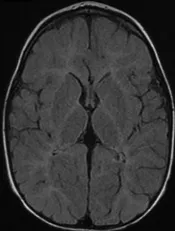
Fig. 1 (A-C) Brain magnetic resonance imaging (MRI) at the age of 4 years showed hypomyelination with a discrepancy between T1- and T2-weighted images and increased white matter signal intensity is seen on T2 and fluid-attenuated inversion recovery (FLAIR) images in the supra- and infratentorial brain involving the external and internal capsules as well as the corticospinal tract in the brainstem, indicating extensive demyelination.
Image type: radiology (mri)